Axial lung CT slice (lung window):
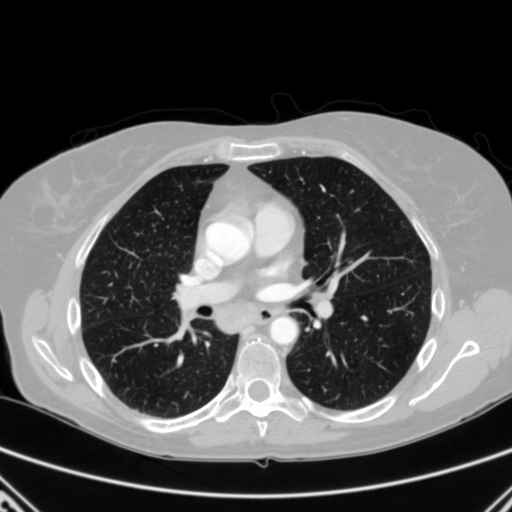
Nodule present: no